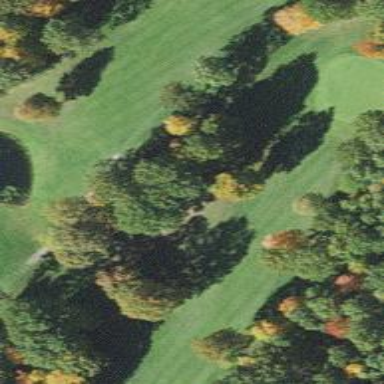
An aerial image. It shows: Grassy fairway on golf course.